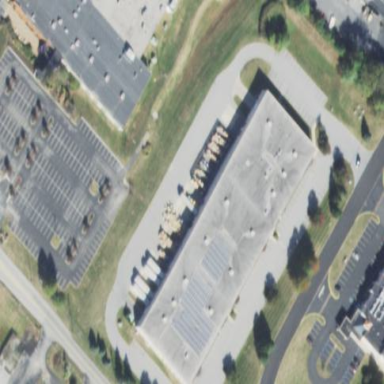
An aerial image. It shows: Commercial building that houses industrial distributor.